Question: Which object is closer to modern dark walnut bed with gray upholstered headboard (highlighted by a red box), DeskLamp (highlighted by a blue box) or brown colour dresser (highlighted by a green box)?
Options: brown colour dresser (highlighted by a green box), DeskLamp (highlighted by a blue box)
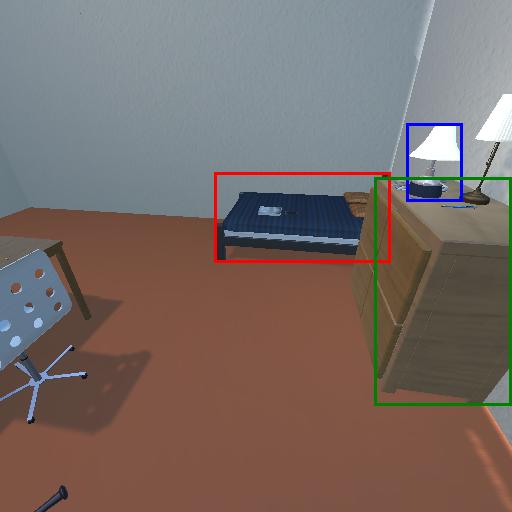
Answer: brown colour dresser (highlighted by a green box)